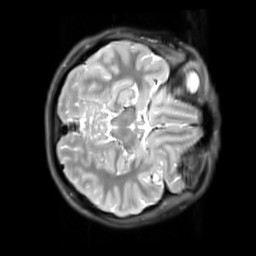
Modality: PDw
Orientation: axial
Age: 21
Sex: female
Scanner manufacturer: siemens
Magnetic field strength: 3 T
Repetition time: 11.88 s
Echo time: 0.014 s